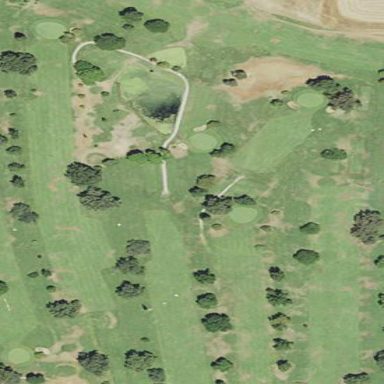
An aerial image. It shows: Golf course surrounded by greenery.